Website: crate-barrel
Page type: billing-address
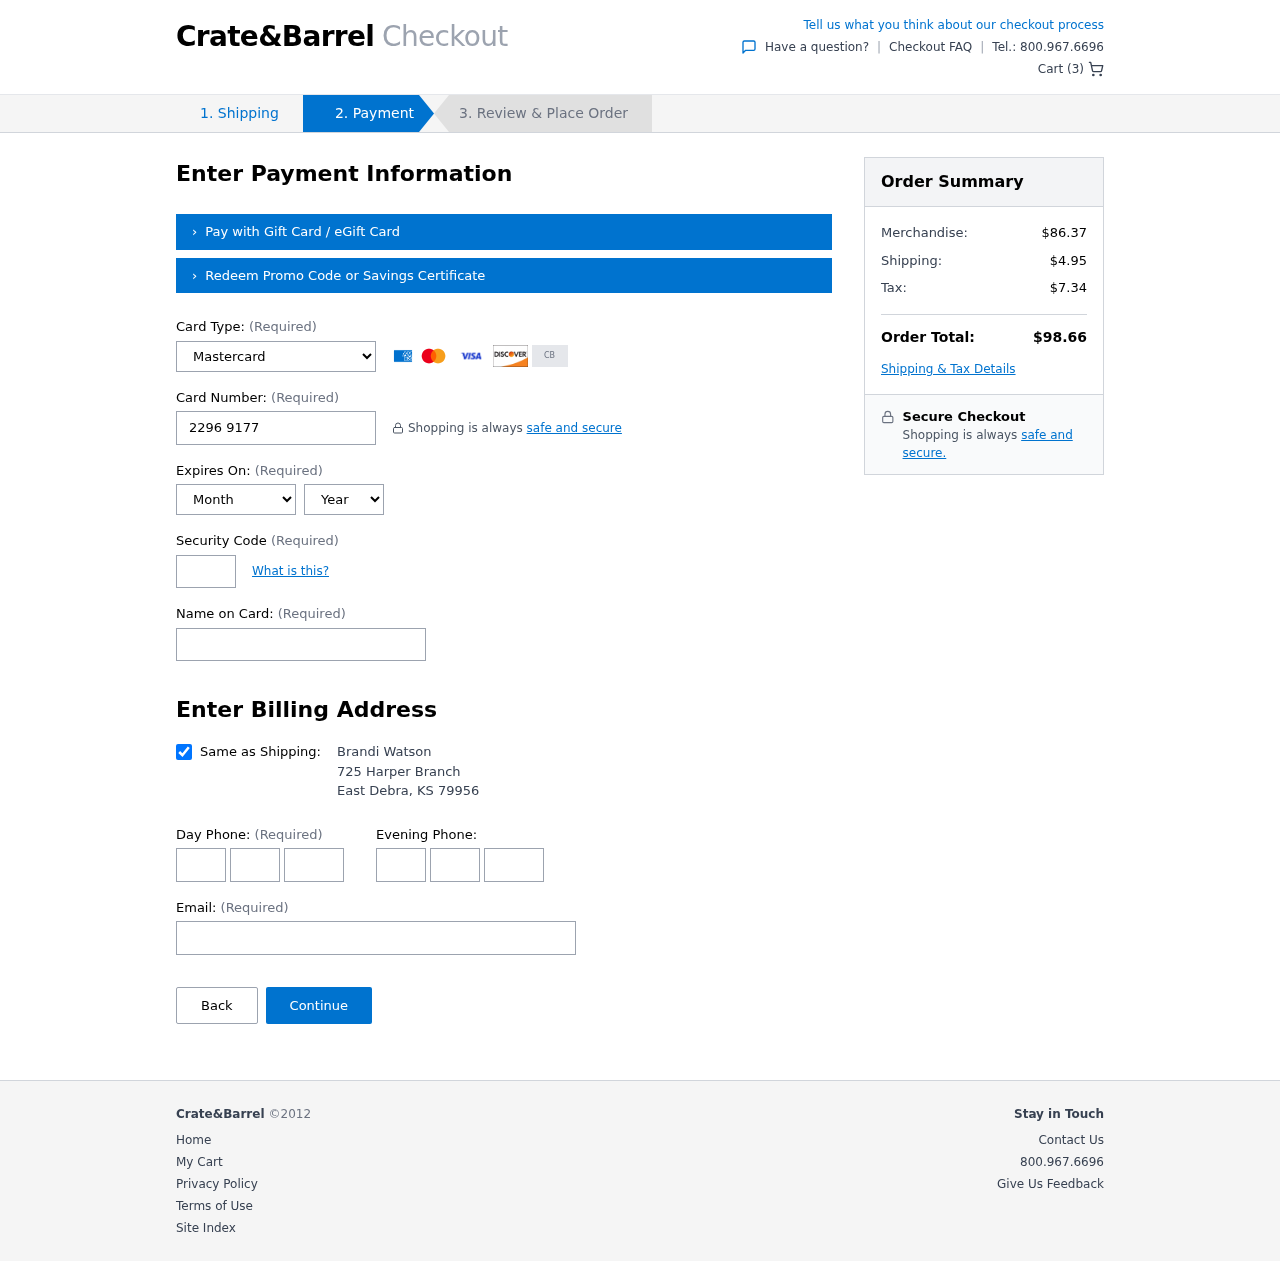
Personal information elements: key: PII_CARD_CVV
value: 285
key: PII_CARD_EXPIRY_MONTH
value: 06
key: PII_CARD_EXPIRY_YEAR
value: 30
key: PII_CARD_NUMBER
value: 2296 9177 3850 5126
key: PII_CARD_TYPE
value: Mastercard
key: PII_CITY
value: East Debra
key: PII_EMAIL
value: bwatson@gmail.com
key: PII_FULLNAME
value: Brandi Watson
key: PII_PHONE_ALT_AREA
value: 247
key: PII_PHONE_ALT_PREFIX
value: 990
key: PII_PHONE_ALT_SUFFIX
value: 3827
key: PII_PHONE_AREA
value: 279
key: PII_PHONE_PREFIX
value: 355
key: PII_PHONE_SUFFIX
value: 7218
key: PII_POSTCODE
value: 79956
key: PII_STATE_ABBR
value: KS
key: PII_STREET
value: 725 Harper Branch
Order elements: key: ORDER_NUM_ITEMS
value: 3
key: ORDER_SUBTOTAL
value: $86.37
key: ORDER_SHIPPING_COST
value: $4.95
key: ORDER_TAX
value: $7.34
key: ORDER_TOTAL
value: $98.66